Field crop: tomato
Growth stage: 2
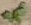
Species: solanum